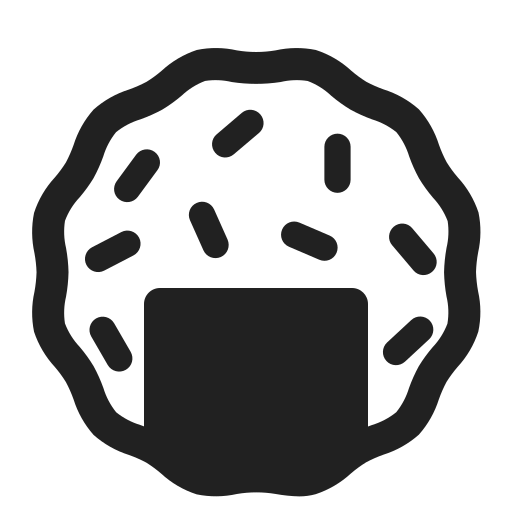
rice cracker high contrast